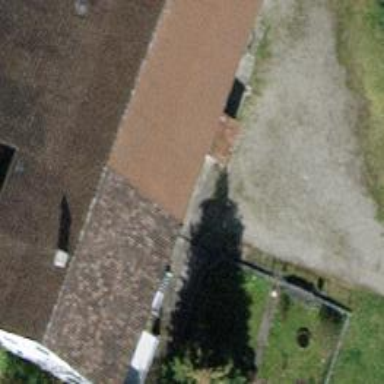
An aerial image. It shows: Gabled roof farm building.